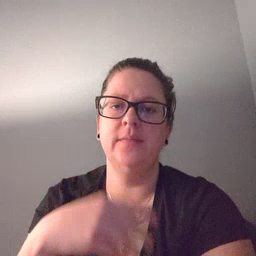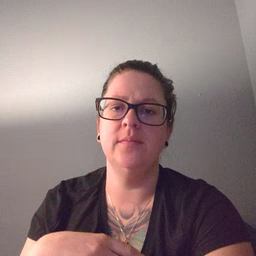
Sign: sleepy